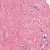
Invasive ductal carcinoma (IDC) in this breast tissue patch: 0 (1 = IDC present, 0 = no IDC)